Platform: macOS
Application: Chrome
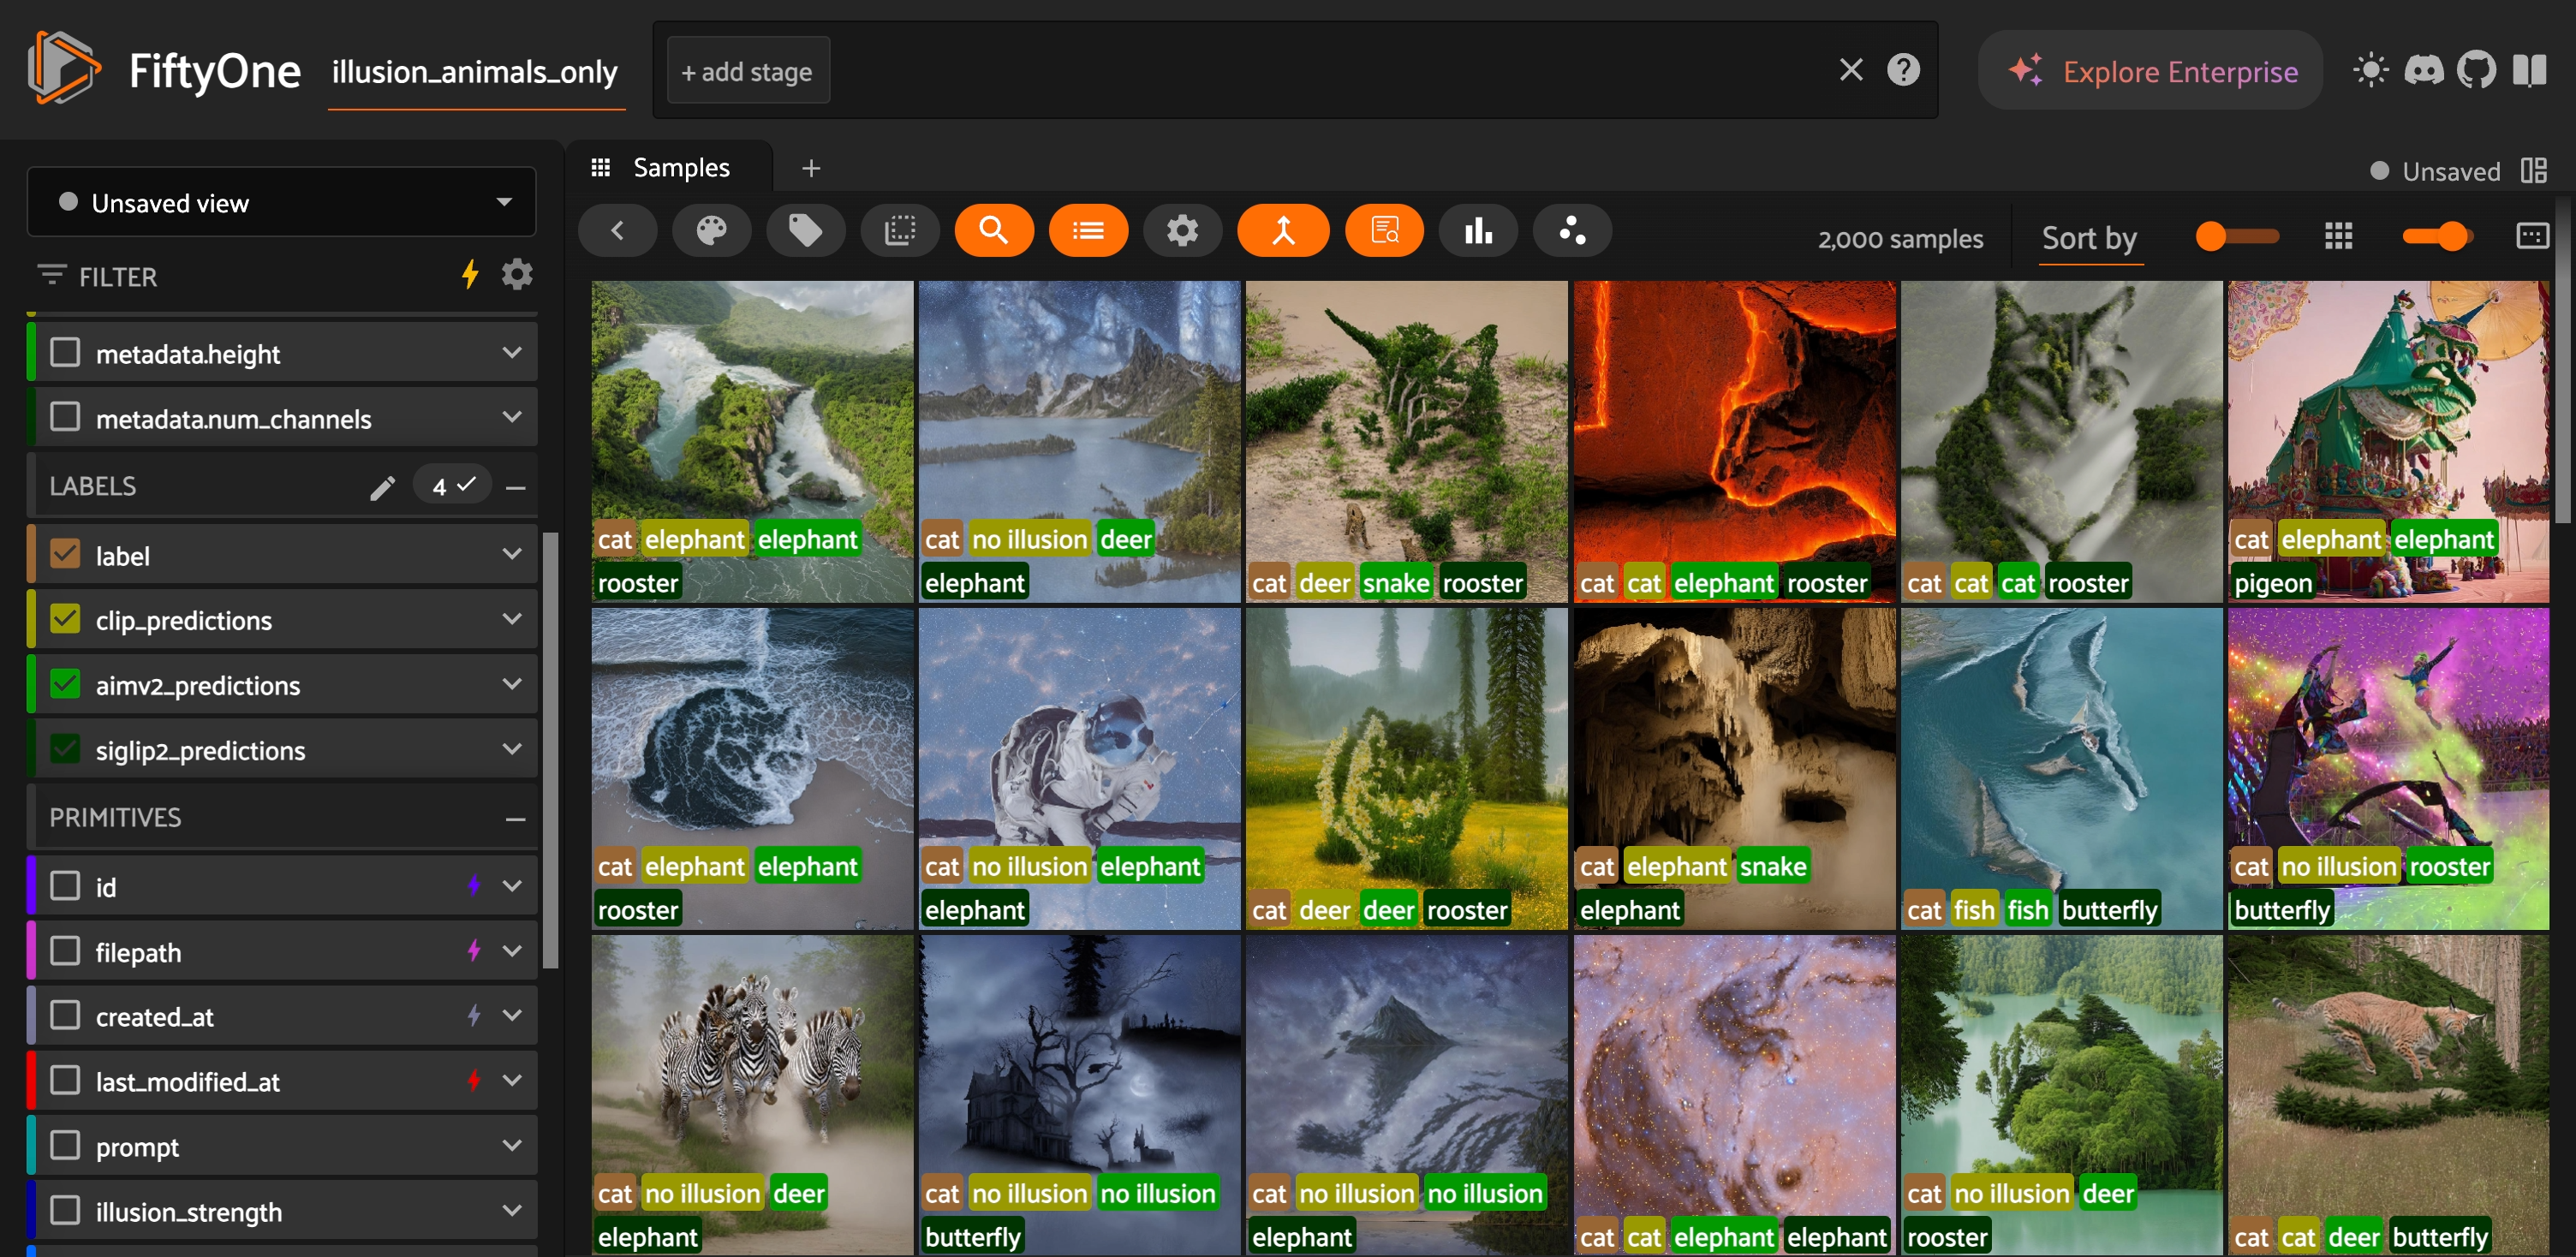
task_description: Locate the view bar
action_type: hover
element_info: Menu Item
steps_since_start: 1